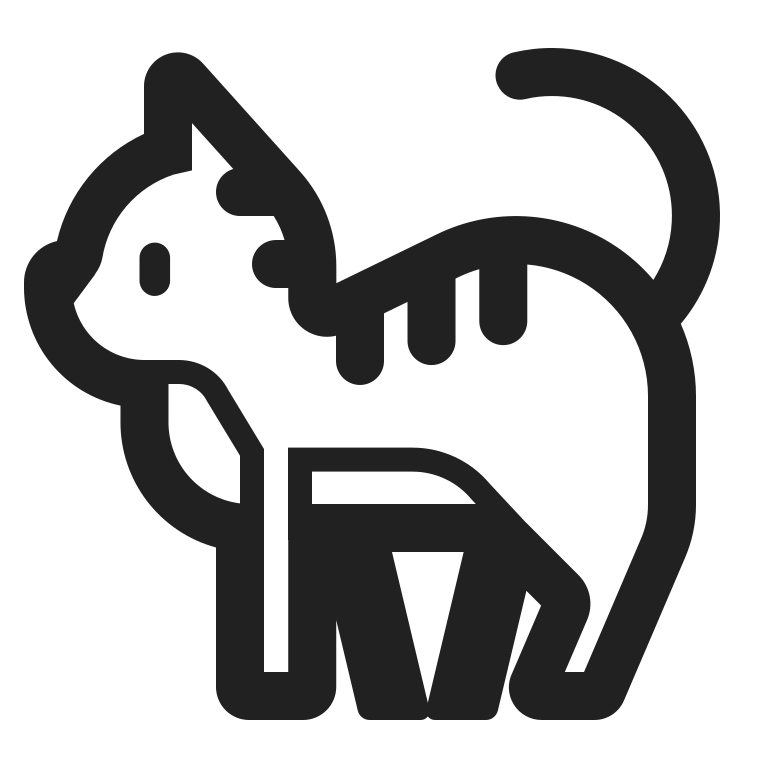
cat high contrast